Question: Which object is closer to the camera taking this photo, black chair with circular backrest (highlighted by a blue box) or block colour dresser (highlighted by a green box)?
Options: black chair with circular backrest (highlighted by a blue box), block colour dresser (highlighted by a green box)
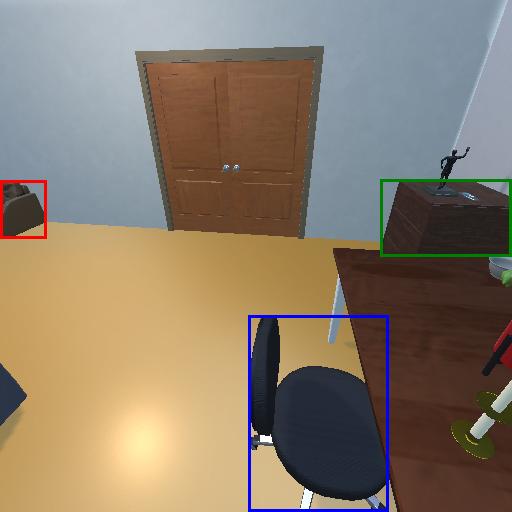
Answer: black chair with circular backrest (highlighted by a blue box)